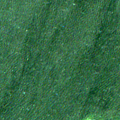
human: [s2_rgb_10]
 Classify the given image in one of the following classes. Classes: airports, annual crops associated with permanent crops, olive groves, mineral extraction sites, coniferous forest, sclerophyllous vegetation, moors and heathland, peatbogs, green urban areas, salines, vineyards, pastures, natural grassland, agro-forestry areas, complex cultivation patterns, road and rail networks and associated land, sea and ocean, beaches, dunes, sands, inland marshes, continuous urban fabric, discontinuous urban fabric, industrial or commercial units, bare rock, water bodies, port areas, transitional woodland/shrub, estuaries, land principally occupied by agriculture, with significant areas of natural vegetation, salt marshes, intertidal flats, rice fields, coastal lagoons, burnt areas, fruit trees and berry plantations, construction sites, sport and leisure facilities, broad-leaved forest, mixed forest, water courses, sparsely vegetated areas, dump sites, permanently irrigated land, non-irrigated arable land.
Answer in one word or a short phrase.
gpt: sea and ocean